Question: Although this is only part of the code, can some decipher why i am getting an infinite loop
This is how the big step semantic is suppost to look like

'''
eval (For iexp c, s)
|(bEval (Compare Leq iexp (IConst 0), s)) = s
|otherwise = eval (For n' c, s')
where
s' = eval(c,s)
n' = (IBin Minus iexp (IConst 1))
'''
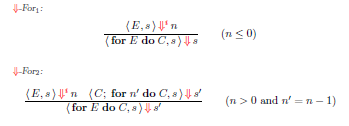
Answer: The infinite loop most probably comes from a different part of your code. The snippet you gave looks correct and--with the necessary types and functions suitably mocked out--terminates.
Perhaps you do not evaluate subtraction correctly? Another possibility is that 'bEval' does not work correctly.
This is a good use-case for 'Data.Trace', which provides a 'trace' function for debugging. This is just like using print statements to debug in any other language. (Internally, it uses 'unsafePerformIO'.)
The 'trace' function takes a string and an expression; it prints the string and returns the expression. There is also a 'traceShow' function which uses 'show' on its argument before printing.
You can use it to print out the intermediate values as the loop gets executed. I suggest something like this:
'''
eval (For iexp c, s)
| condition 'traceShow' condition = s
| otherwise = n' 'traceShow' eval (For n' c, s')
where condition = bEval (Compare Leq iexp (IConst 0), s)
s' = eval(c,s)
n' = (IBin Minus iexp (IConst 1))
'''
This will print out the condition and value of the counter at each step. This should help you figure out where the loop is coming from. If it doesn't, you can move the trace statements around, using them the same way as I have here.